Group 1:
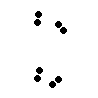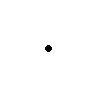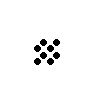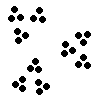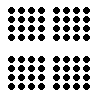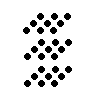
Group 2:
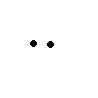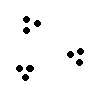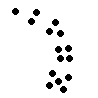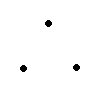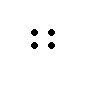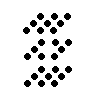
Rule separating the two groups: Cube number of dots vs. non-cube number of dots.
Concepts: cube
Author: Leo Crabbe